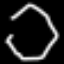
Label: octagon